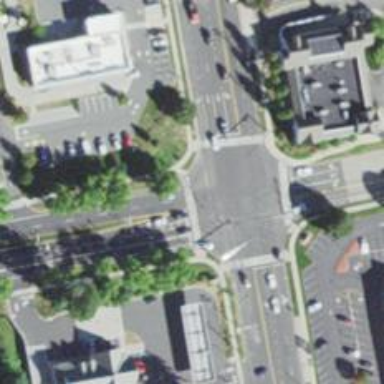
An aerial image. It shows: Marked crossing on the road.